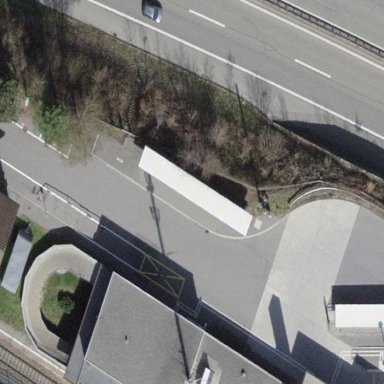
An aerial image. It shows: Building with bicycle shed for parking bikes.